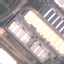
Label: Industrial